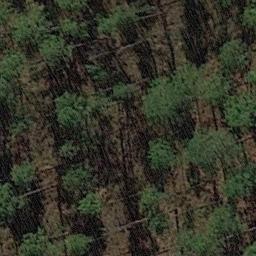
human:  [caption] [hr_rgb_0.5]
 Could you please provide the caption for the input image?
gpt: The forest is on the bare land .

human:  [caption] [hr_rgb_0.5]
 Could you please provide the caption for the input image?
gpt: The forest has some sparse green trees randomly arranged and the forest soil is deep yellow .

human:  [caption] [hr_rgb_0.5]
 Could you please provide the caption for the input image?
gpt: Many sparse green trees are in a forest .

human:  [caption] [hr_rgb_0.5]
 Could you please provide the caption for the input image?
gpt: This is a dense forest .

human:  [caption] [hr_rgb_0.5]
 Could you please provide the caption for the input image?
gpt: A sparse forest with some green trees .